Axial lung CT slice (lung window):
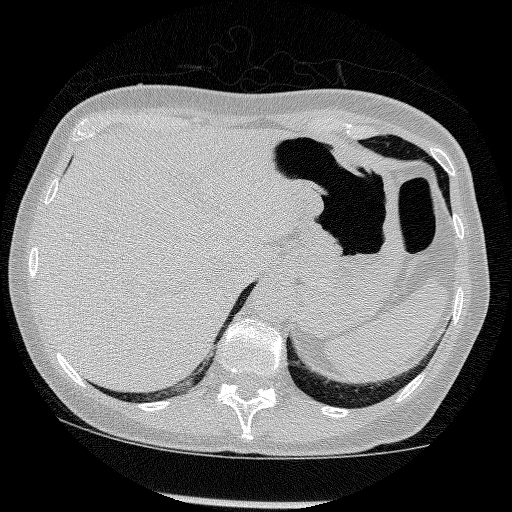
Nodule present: no